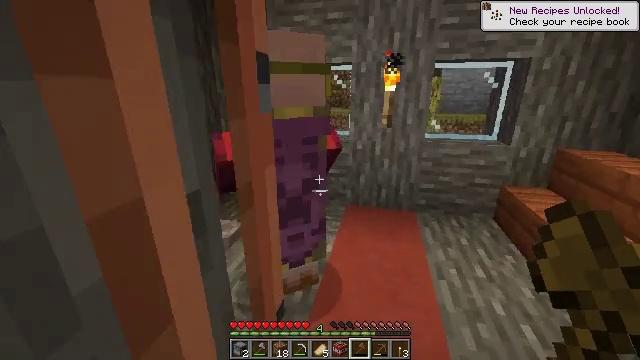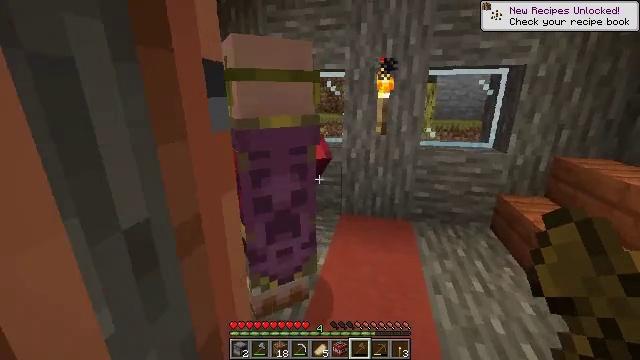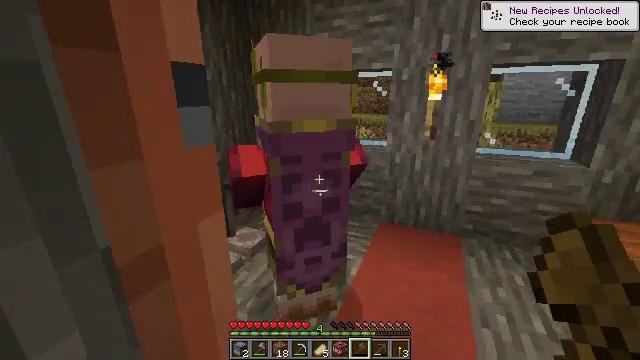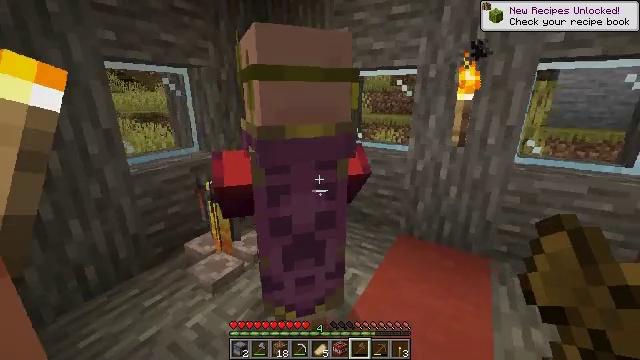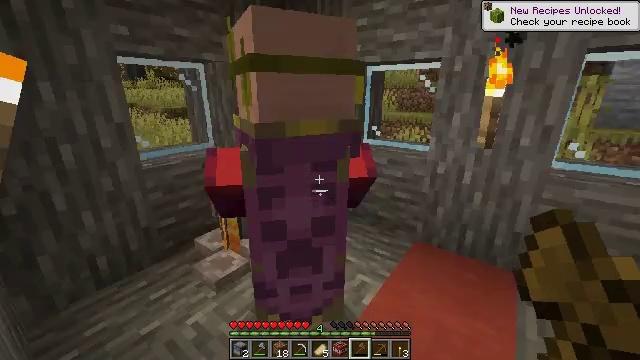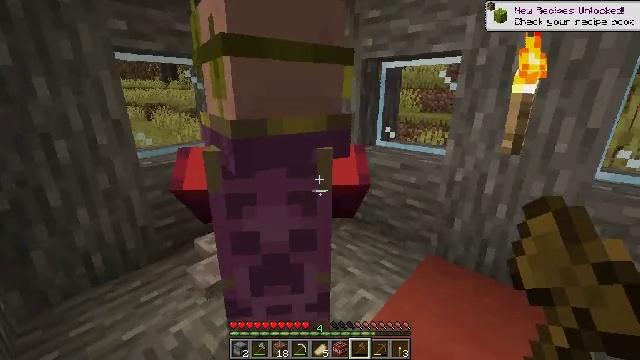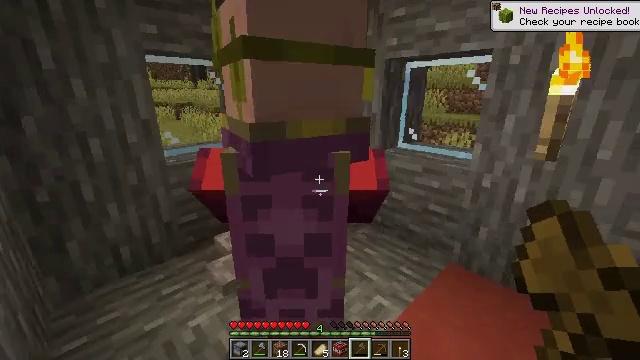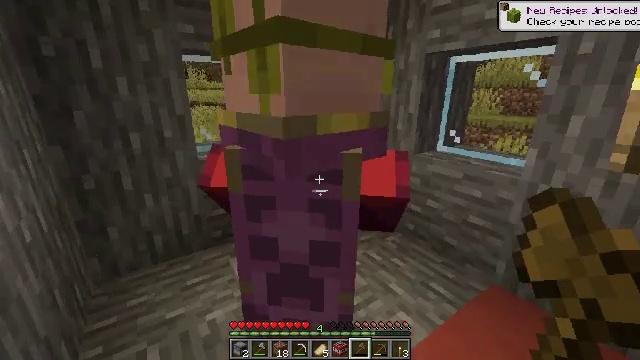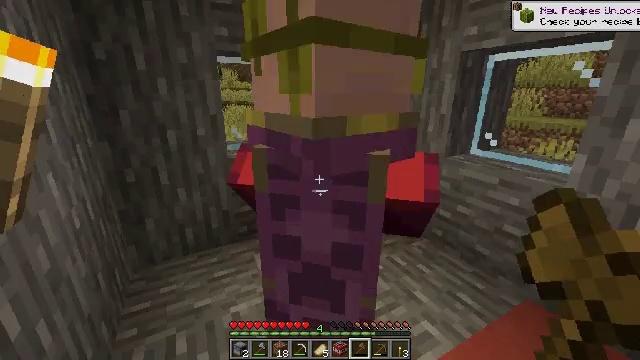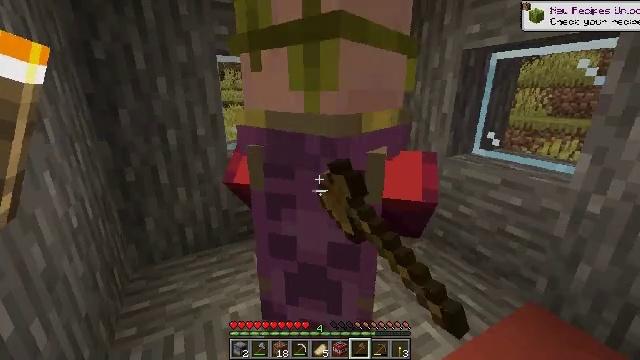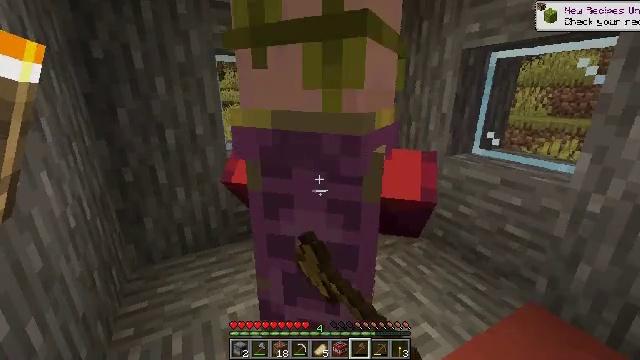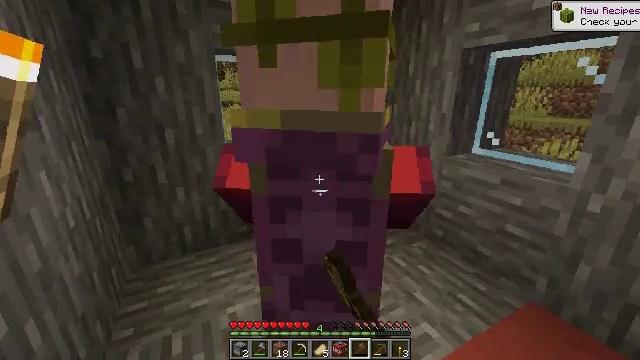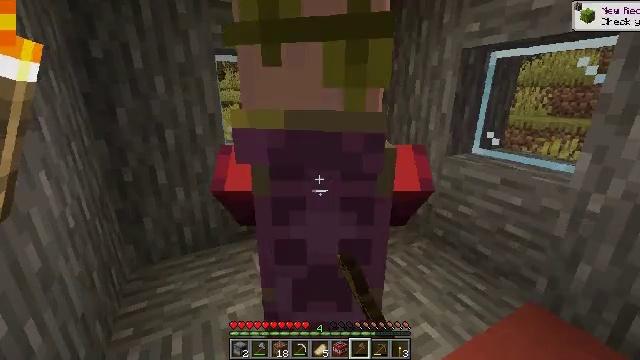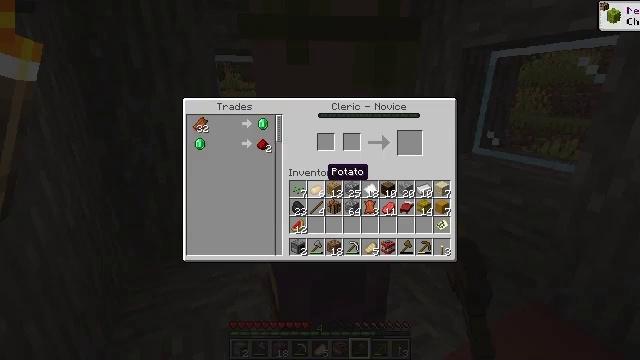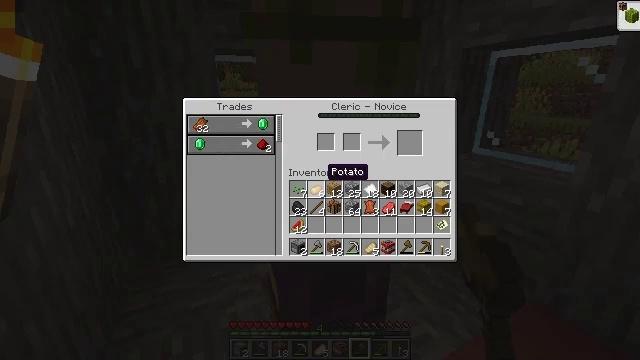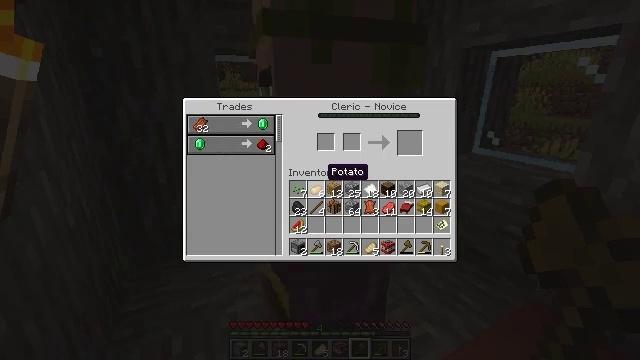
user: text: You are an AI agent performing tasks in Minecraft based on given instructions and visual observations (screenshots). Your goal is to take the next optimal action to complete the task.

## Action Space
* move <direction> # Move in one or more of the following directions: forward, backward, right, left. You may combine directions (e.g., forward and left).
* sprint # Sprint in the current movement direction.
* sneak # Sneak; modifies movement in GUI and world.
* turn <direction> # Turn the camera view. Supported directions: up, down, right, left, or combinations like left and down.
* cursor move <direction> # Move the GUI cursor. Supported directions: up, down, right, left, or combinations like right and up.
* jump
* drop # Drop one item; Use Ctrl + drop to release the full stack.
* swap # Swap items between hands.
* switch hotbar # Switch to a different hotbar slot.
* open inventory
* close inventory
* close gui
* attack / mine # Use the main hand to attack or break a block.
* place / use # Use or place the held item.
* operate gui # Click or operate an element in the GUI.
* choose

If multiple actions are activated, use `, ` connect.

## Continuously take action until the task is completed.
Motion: motion action
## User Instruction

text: Retrieve the brewing stand by breaking it.
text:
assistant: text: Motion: move forward and move right, turn up
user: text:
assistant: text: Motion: move forward and move right, turn left
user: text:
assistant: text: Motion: move forward and move right, turn left
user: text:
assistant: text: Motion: move forward and move right, turn left
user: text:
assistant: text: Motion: move forward and move right, turn left
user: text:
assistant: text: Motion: turn left
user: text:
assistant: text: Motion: turn left
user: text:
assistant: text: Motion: turn left, use / place
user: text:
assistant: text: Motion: use / place
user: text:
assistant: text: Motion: use / place
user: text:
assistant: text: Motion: no_op
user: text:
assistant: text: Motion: no_op
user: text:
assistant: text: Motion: open gui
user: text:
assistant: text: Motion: no_op
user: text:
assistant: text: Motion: no_op
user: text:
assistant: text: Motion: no_op
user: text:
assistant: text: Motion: no_op
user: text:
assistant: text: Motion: no_op
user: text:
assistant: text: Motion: no_op
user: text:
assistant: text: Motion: no_op
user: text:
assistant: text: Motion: no_op
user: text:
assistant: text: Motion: no_op
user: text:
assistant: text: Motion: no_op
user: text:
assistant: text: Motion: cursor move up
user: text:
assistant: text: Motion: cursor move up
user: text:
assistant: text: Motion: no_op
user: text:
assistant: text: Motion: no_op
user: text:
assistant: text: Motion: cursor move left
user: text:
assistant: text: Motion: cursor move left and up
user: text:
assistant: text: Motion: cursor move left